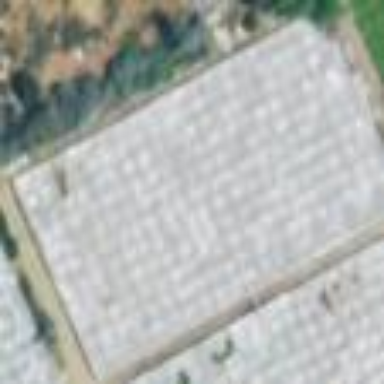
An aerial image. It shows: Greenhouse.